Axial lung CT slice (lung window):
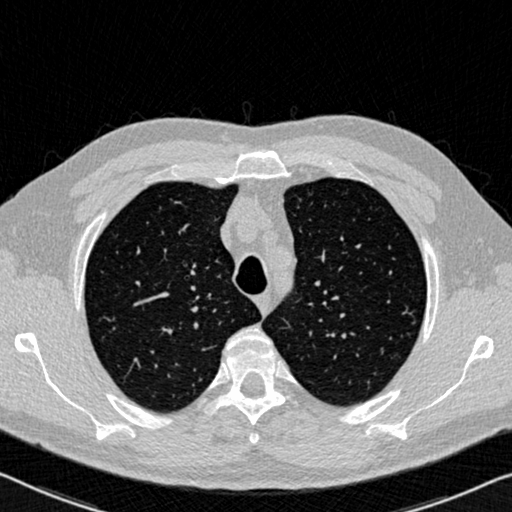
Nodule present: no